Interaction volume radius: 5 \u00c5
Interaction volume height: 15 \u00c5
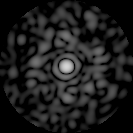
Disorder parameter: 0.8112